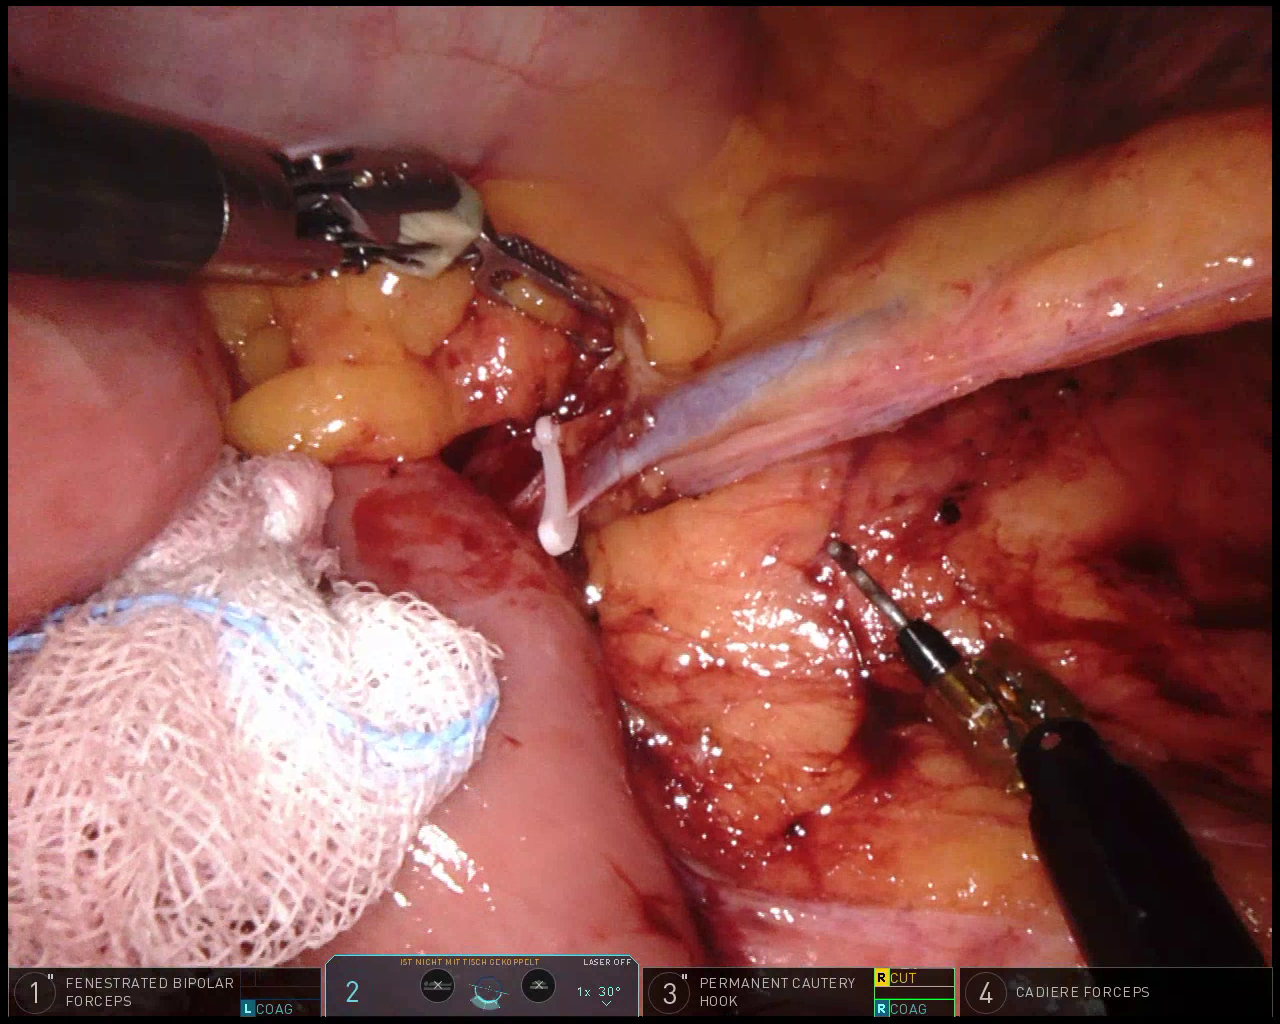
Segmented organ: intestinal_veins
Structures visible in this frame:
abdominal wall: no
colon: yes
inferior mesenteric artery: no
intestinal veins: yes
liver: no
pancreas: no
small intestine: yes
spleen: no
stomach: no
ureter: no
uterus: no
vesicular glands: no